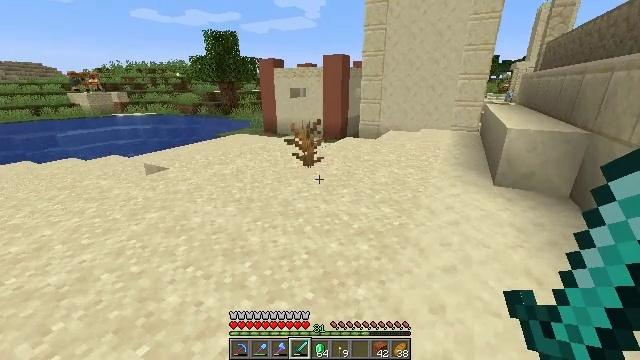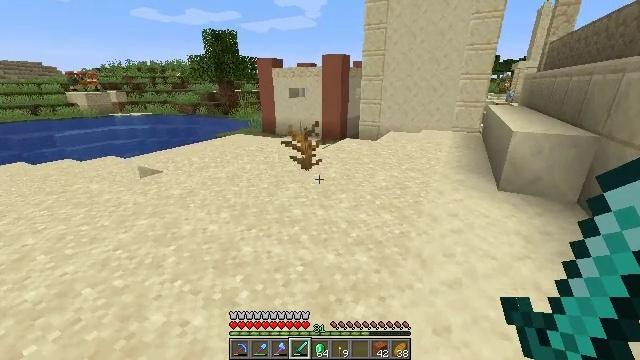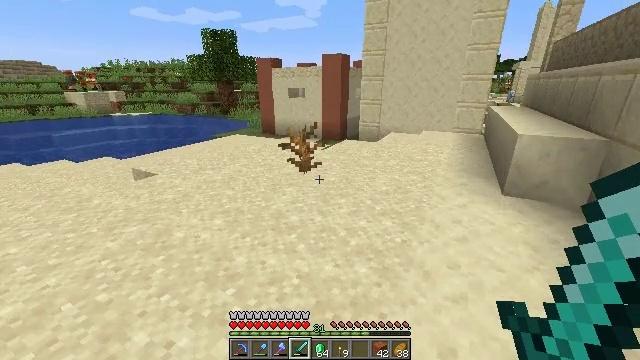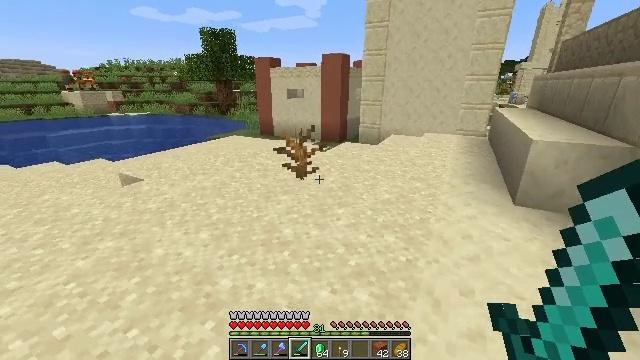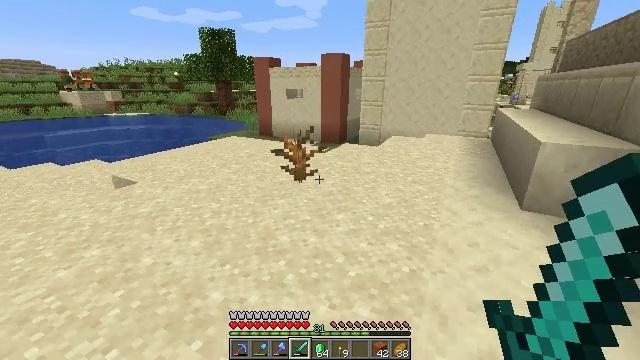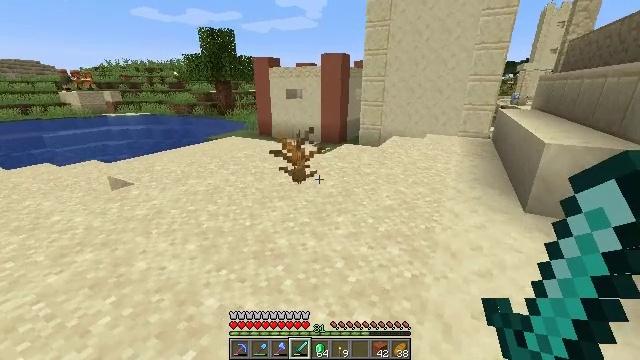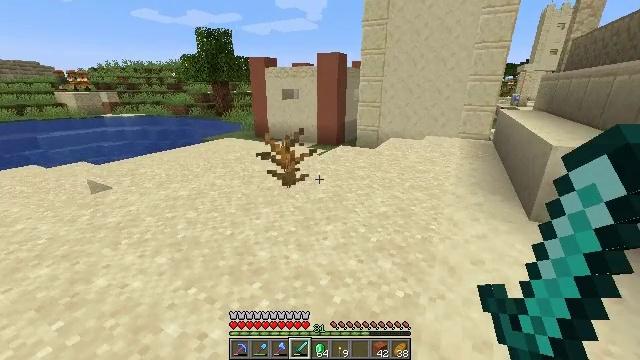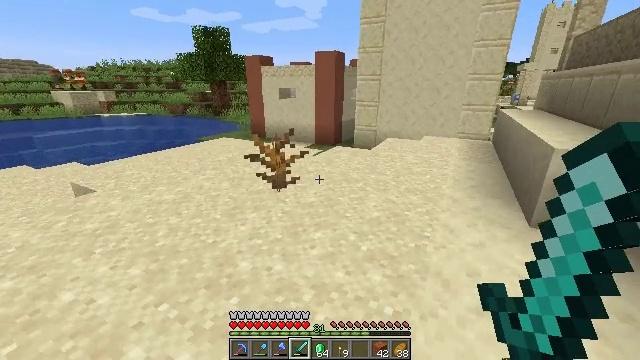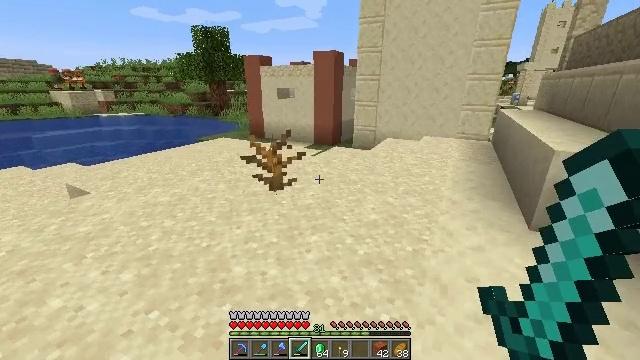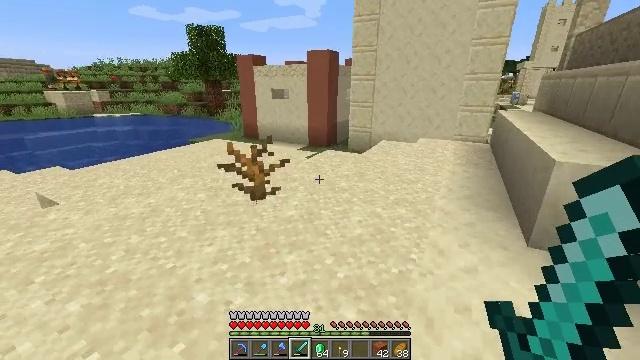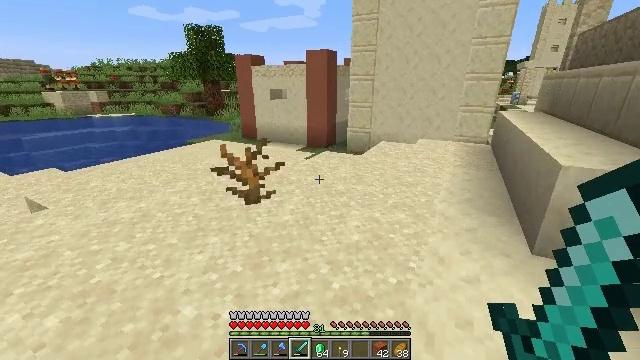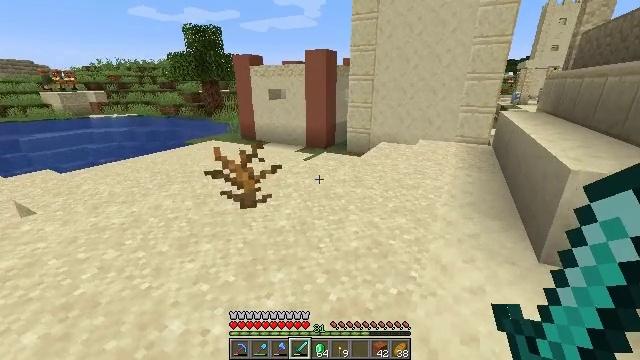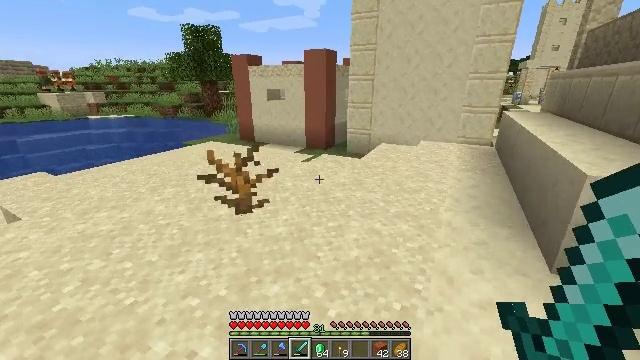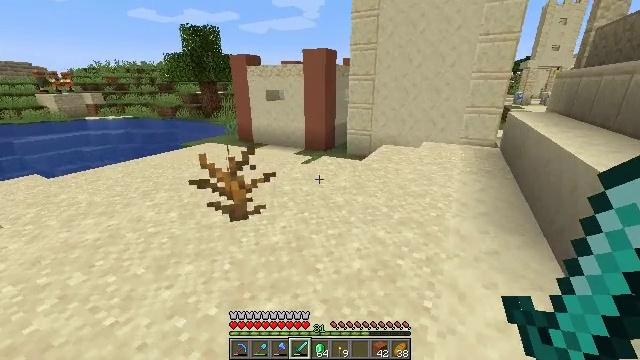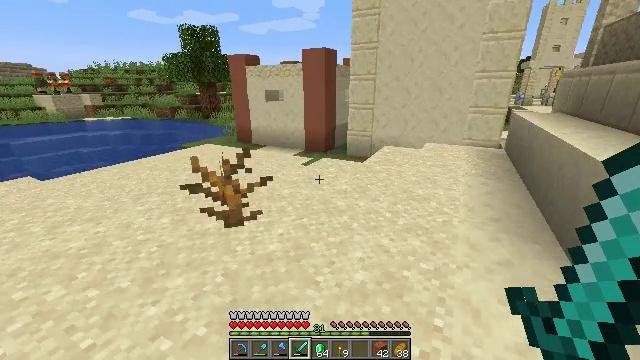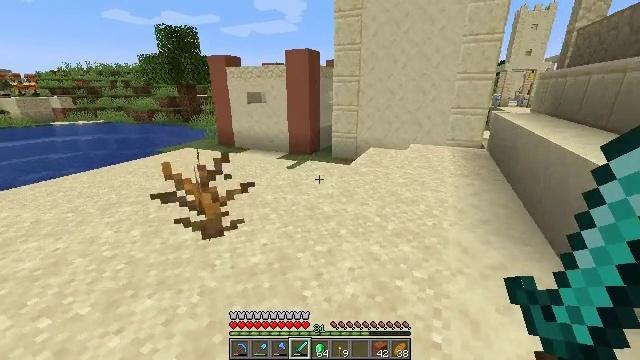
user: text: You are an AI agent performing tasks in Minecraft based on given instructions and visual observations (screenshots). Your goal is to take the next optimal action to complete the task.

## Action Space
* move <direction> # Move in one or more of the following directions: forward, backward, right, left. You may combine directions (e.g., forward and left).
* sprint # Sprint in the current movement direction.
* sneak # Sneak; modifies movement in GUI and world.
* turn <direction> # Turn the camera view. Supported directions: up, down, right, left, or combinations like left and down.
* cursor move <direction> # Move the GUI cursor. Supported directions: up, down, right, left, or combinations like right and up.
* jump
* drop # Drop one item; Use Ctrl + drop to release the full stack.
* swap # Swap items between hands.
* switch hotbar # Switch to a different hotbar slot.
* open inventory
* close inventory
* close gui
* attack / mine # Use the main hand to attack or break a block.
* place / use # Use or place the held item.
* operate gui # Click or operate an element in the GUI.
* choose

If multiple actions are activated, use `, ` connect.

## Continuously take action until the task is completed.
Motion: motion action
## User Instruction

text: Manufacture an ender pearl.
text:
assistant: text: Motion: move forward
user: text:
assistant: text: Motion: move forward
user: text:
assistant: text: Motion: move forward
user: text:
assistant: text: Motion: move forward
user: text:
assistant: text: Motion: move forward and move right
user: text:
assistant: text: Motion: move forward and move right
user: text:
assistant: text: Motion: move forward and move right
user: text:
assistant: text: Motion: move forward and move right
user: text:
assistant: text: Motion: move forward and move right
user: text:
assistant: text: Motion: move forward
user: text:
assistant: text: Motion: move forward
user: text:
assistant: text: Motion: move forward
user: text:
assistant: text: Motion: move forward
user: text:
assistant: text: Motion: move forward
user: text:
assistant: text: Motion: move forward, turn right
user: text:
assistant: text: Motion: move forward, sprint, turn right
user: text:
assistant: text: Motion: move forward, sprint
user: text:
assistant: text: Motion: move forward, sprint
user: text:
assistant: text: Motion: move forward, sprint
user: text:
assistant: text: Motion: move forward, sprint
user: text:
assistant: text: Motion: move forward, sprint
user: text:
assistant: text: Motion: move forward, sprint
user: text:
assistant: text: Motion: move forward, sprint
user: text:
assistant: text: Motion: move forward, sprint
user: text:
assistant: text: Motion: move forward, sprint, turn right
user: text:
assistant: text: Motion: move forward, sprint, turn right
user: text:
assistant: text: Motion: move forward, sprint
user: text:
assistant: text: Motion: move forward, sprint
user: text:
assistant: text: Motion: move forward, sprint, turn right and down, jump
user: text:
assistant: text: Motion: move forward, sprint, turn right, jump